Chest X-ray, PA view. Patient: 50 years old, sex F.
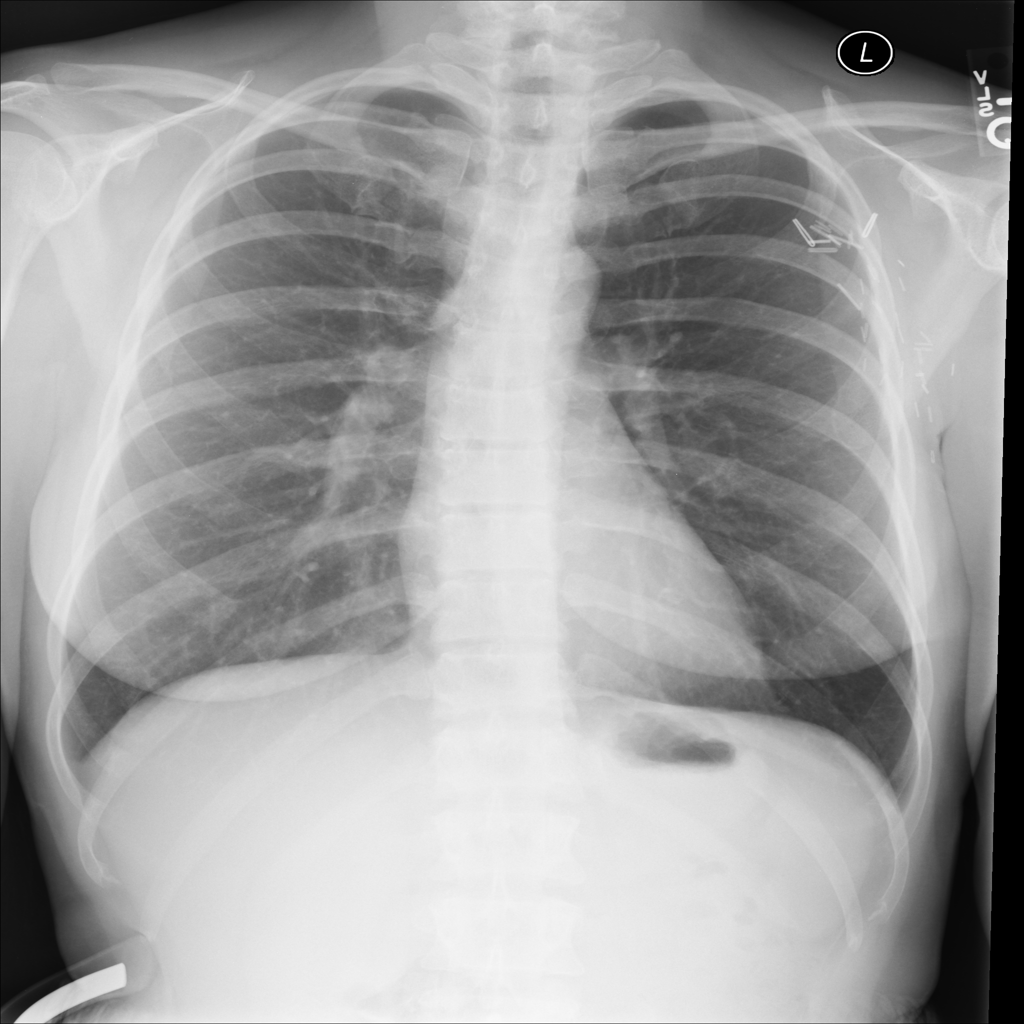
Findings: No Finding